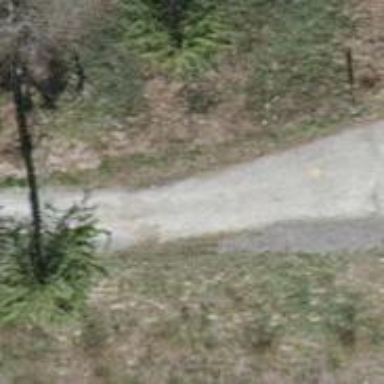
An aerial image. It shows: Paved track with grade 1 tracktype.